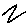
Label: zigzag